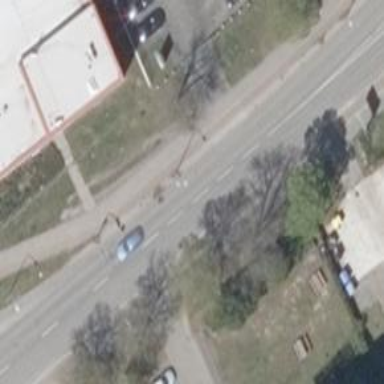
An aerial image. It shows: Tertiary road with asphalt surface. The road has sidewalks on both sides and cycle track.